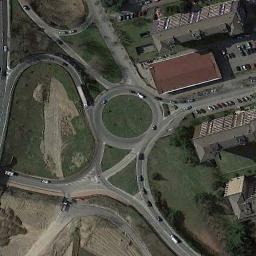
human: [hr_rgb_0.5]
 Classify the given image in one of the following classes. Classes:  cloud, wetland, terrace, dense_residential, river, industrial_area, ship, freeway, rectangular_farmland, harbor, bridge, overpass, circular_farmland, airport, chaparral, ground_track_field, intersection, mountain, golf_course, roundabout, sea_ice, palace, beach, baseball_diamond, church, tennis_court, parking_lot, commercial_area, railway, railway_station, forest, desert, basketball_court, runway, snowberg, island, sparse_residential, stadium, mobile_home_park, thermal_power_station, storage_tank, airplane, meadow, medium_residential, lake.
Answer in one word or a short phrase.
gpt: roundabout